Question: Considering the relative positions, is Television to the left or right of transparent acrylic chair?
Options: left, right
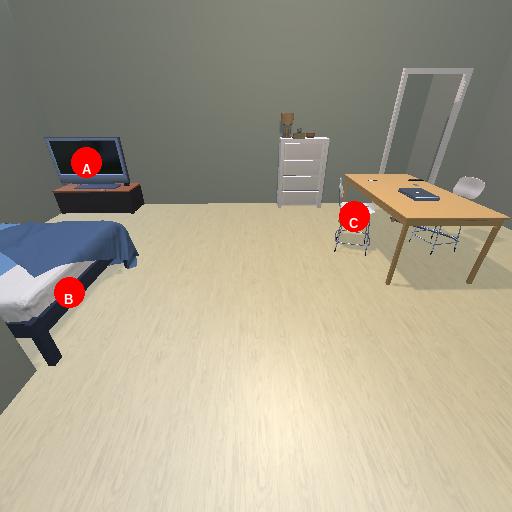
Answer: left